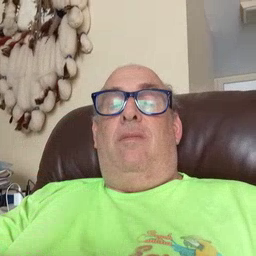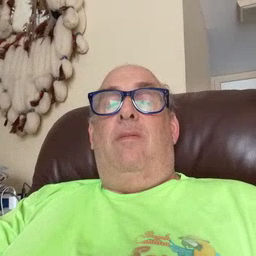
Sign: yes